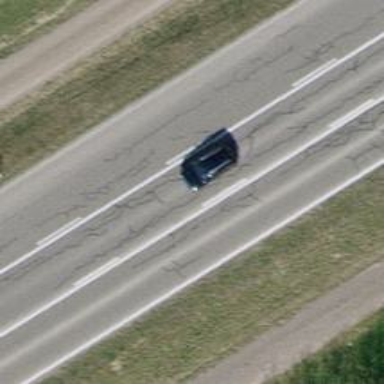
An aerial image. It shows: Asphalt road classified as primary highway.